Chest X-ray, AP view. Patient: 6 years old, sex M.
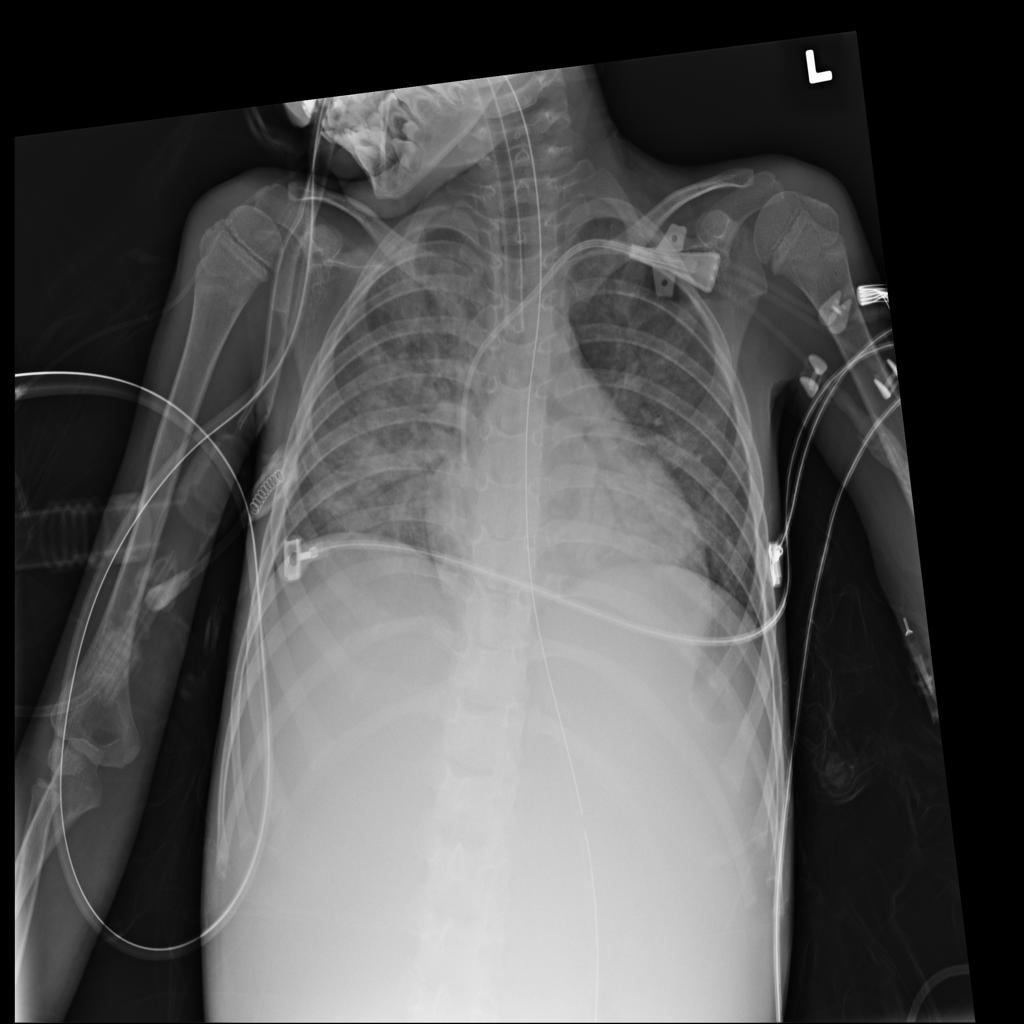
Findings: Atelectasis, Infiltration